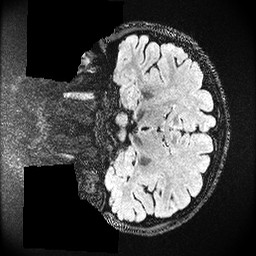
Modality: FLAIR
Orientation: coronal
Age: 22
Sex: male
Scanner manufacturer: ge
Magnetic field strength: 3 T
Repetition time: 4.802 s
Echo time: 0.1165 s